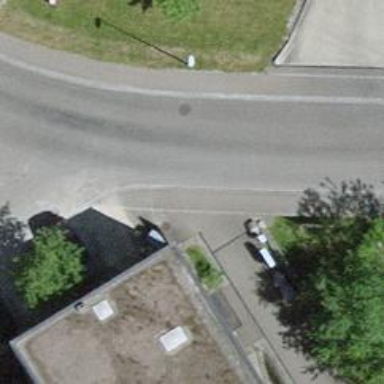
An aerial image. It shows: Pedestrian road.